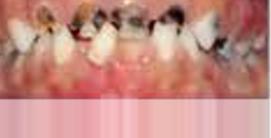
Condition: Caries